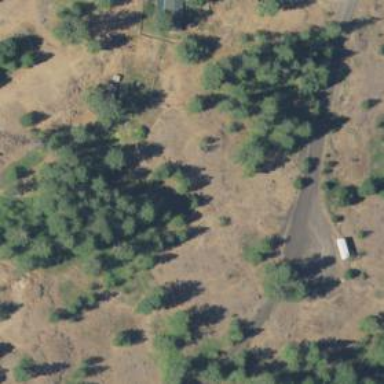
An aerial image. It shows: Evergreen woodland with needle-leaved trees.